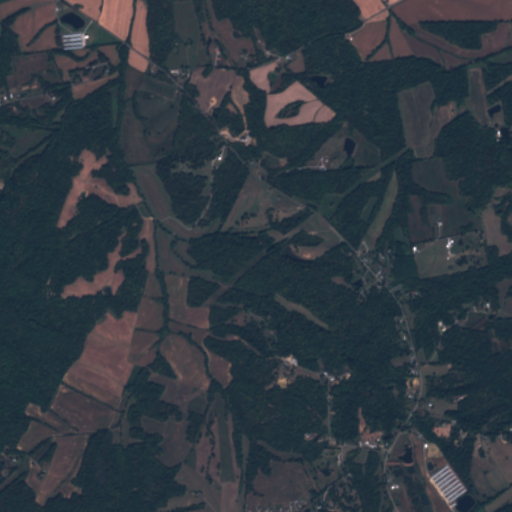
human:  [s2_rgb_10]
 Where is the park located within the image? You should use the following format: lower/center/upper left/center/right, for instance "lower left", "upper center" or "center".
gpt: The park is located in the lower right of the image.
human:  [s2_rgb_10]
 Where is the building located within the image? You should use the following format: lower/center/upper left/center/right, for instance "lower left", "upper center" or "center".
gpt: There is no building in the image.